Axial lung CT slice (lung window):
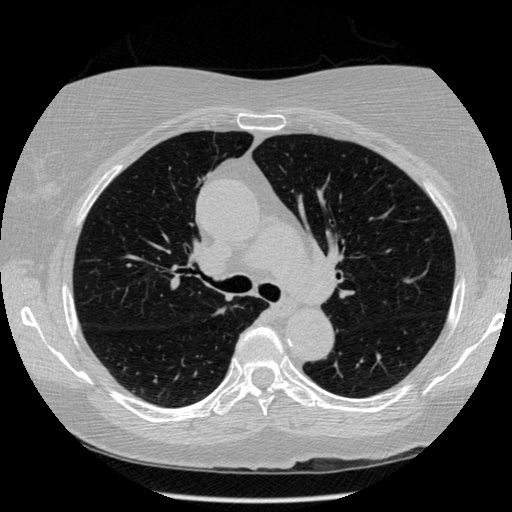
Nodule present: no